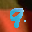
Label: 9